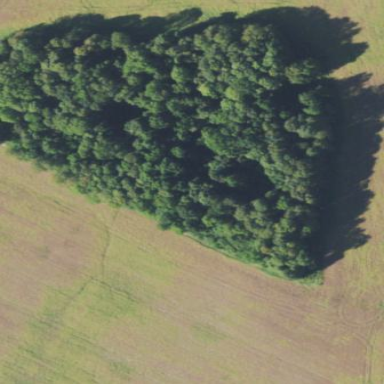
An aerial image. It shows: Beautiful woodland area.